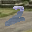
Label: 2